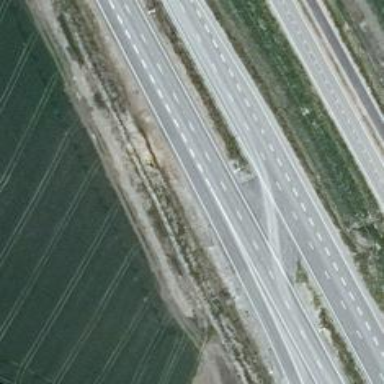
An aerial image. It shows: Asphalt road classified as trunk highway.